Question: Count the number of objects in the diagram.
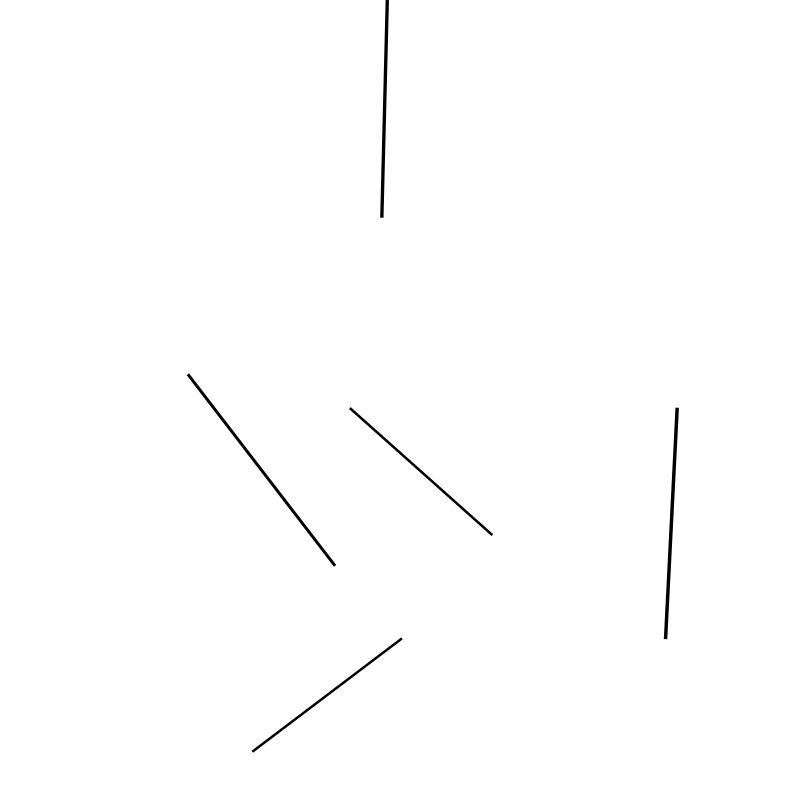
Answer: 5